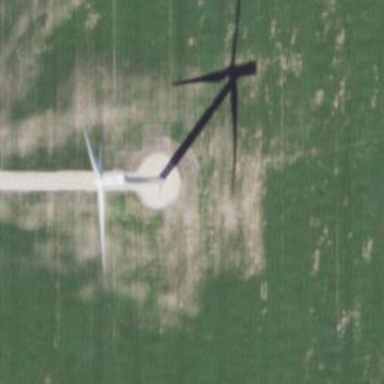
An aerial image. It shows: Wind generator of the horizontal axis type made by Vestas.